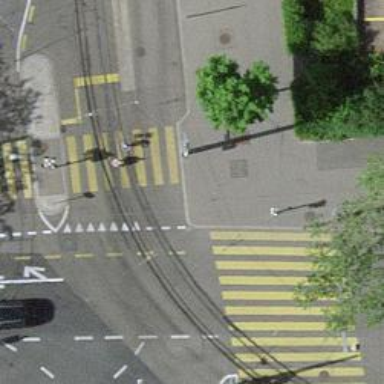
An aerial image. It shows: Residential road with asphalt surface. There are trolley wires overhead and shared busway on the right for cyclists.